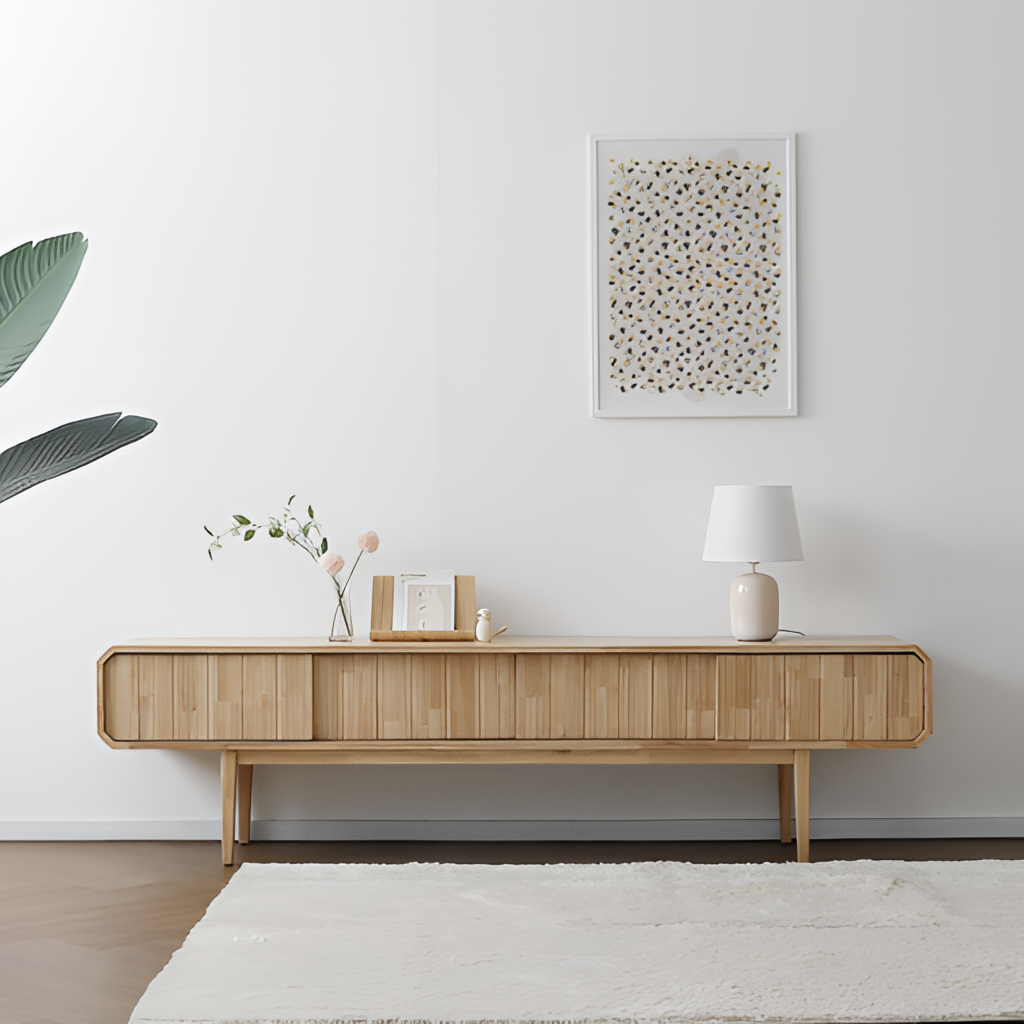
wood console table, living room, brown wood flooring, with herringbone pattern, paint wallpaper, with solid pattern, minimalist